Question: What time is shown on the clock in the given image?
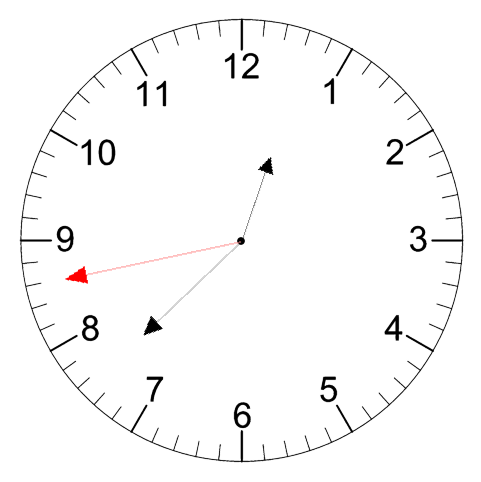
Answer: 12:37:43